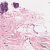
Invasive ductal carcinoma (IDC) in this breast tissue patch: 0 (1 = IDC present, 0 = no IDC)